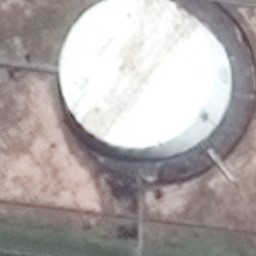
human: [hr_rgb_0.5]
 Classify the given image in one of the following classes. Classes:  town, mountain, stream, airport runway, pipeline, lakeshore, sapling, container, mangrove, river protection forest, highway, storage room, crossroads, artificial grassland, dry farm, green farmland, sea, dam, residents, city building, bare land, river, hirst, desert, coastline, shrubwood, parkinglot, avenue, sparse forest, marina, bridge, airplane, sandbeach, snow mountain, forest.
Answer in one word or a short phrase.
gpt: storage room